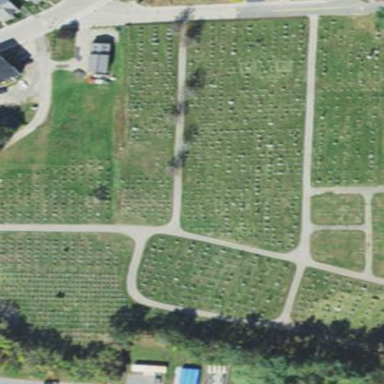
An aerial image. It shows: Cemetery.